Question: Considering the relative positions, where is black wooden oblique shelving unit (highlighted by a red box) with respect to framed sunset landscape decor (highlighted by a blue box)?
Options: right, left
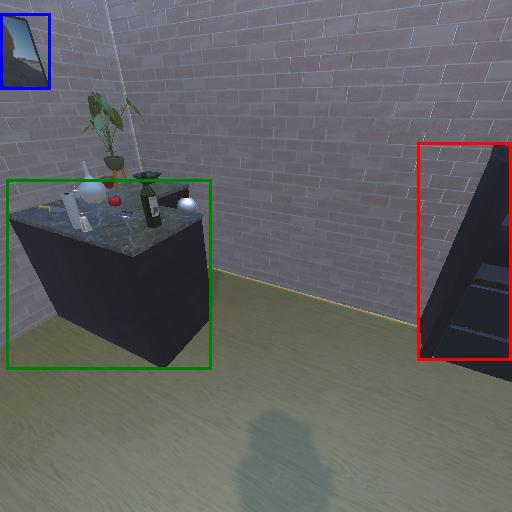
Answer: right